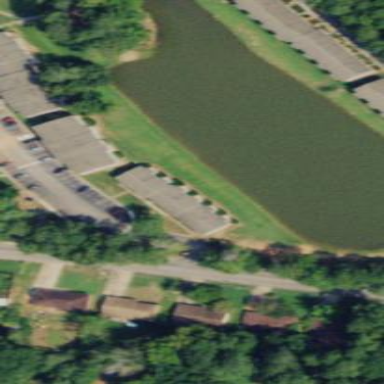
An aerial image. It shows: Pond with natural water.